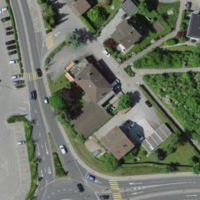
EUNIS habitat code: 54
Species observed at this site:
Cornus sanguinea